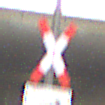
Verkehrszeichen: Andreaskreuz
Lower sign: RichtungsangabeDurchPfeile4
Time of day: Midday
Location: Roofed (Urban)
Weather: Overcast
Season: NotSpecified
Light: Artificial